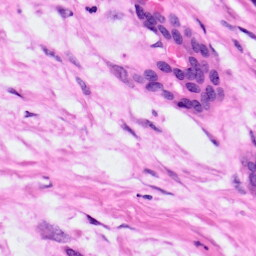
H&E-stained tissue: Pancreatic